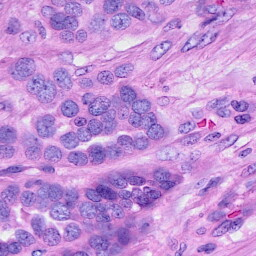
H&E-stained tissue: Ovarian